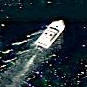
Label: Civil_yacht